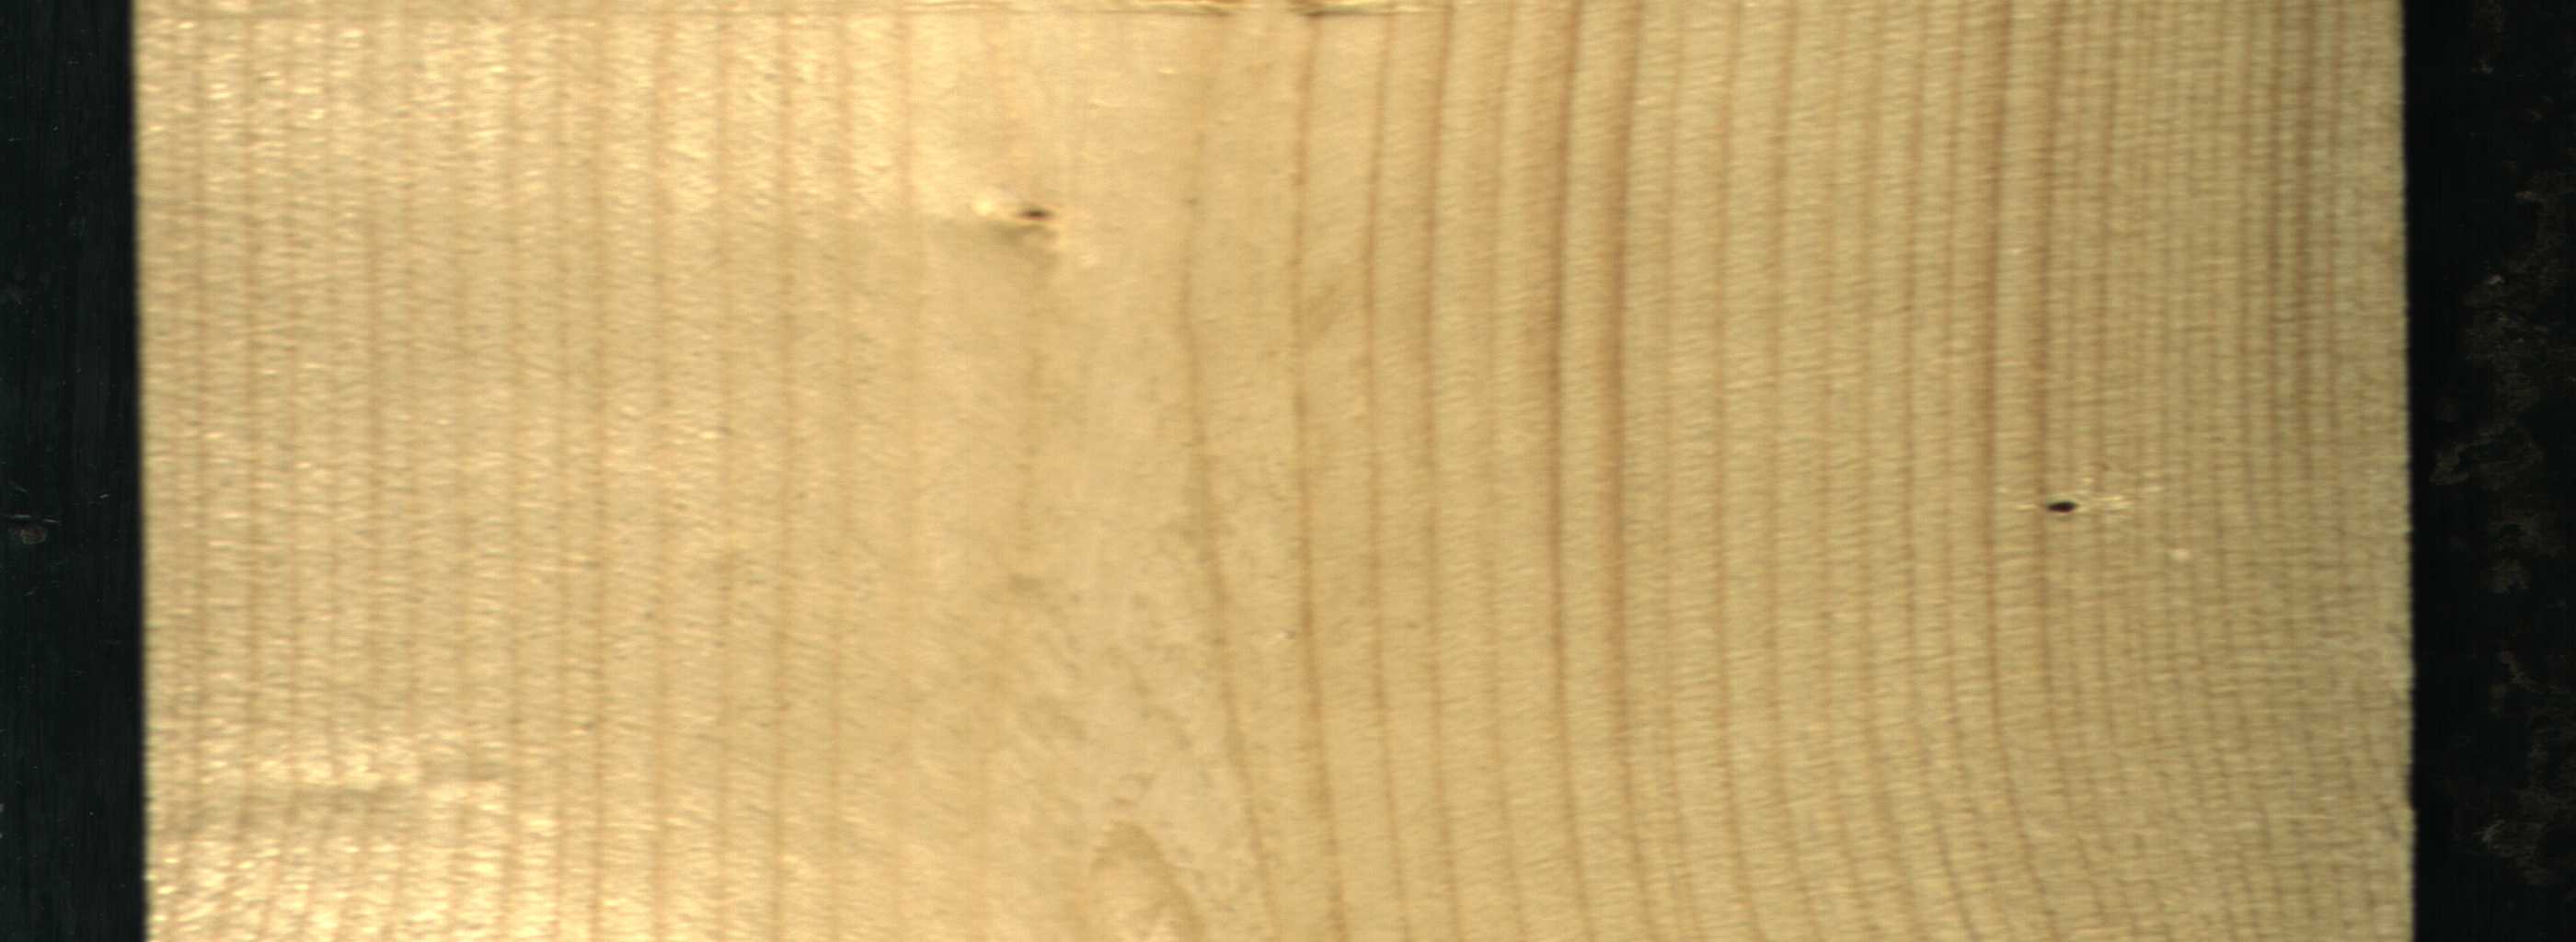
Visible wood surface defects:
Live_Knot